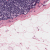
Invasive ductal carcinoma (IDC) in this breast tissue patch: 0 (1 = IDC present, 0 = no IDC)